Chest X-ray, AP view. Patient: 62 years old, sex F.
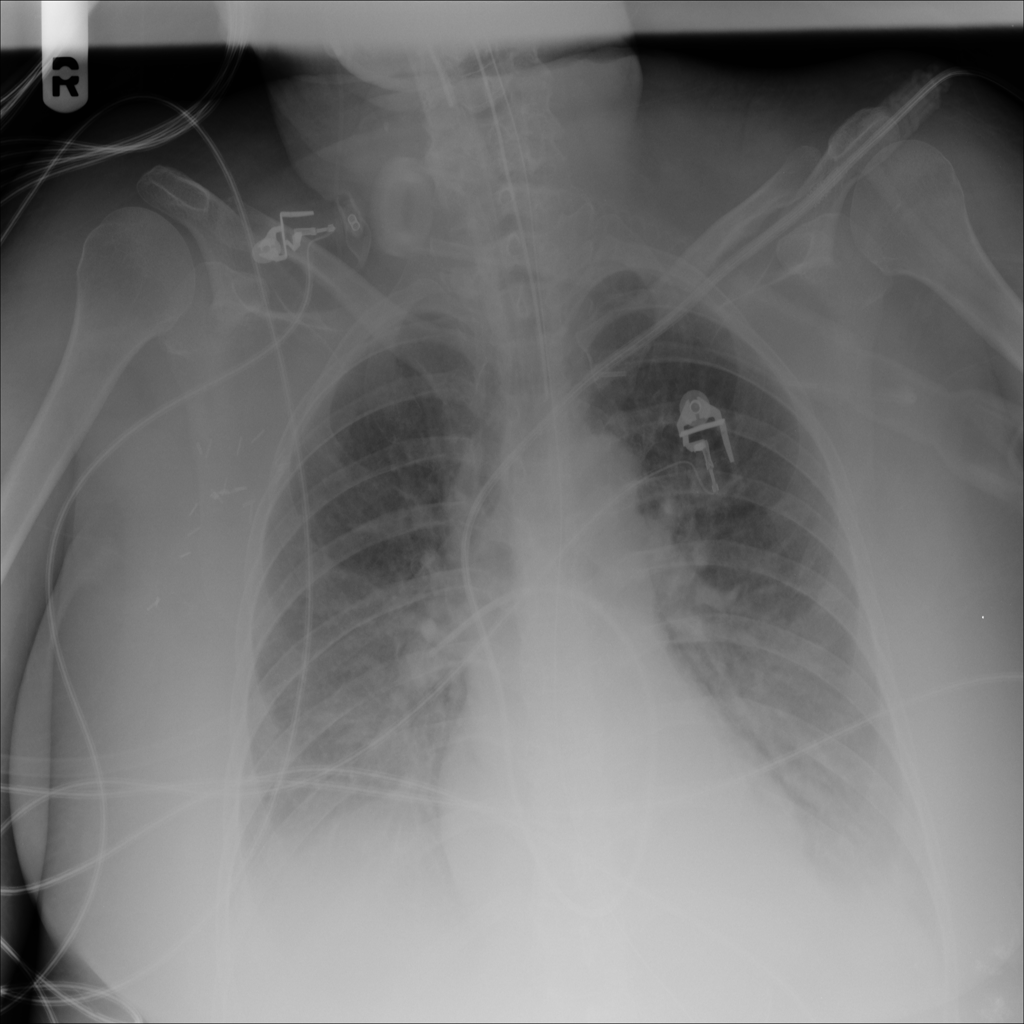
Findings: Effusion